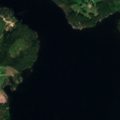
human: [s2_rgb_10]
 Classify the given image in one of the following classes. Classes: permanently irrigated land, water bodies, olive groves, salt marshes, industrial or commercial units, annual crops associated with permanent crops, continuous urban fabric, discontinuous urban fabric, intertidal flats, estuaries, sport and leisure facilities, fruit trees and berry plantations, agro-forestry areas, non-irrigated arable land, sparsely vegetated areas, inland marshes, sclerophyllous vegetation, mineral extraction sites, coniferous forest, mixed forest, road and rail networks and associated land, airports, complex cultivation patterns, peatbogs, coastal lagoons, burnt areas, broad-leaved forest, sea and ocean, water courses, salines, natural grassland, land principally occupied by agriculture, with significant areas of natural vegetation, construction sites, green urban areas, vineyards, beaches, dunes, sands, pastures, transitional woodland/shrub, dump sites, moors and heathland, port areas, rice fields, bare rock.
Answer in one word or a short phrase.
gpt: non-irrigated arable land, coniferous forest, mixed forest, water bodies